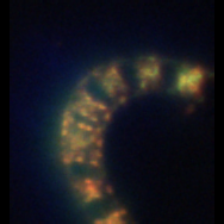
Taxon: Eucampia
Group: Diatoms